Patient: sex M, age 71
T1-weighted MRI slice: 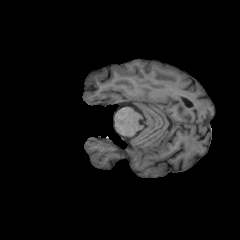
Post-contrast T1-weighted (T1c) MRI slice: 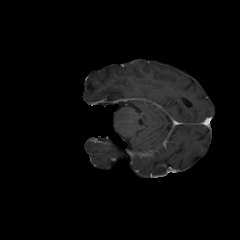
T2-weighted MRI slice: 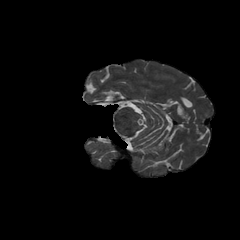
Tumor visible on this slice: no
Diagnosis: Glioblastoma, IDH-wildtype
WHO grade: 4